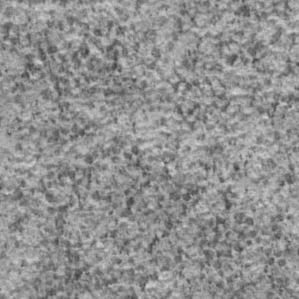
Label: frost